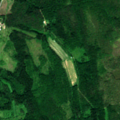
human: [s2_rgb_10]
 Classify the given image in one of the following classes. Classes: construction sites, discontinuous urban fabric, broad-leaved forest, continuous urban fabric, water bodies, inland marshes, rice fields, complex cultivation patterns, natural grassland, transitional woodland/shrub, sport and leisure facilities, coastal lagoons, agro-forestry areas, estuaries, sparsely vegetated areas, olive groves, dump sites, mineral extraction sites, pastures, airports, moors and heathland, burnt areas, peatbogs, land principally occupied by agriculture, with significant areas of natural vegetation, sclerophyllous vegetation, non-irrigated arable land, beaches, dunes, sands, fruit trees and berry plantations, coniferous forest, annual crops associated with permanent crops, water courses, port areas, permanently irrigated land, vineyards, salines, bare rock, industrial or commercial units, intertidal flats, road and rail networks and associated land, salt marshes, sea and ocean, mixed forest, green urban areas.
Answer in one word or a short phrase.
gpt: land principally occupied by agriculture, with significant areas of natural vegetation, coniferous forest, mixed forest, transitional woodland/shrub